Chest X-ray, AP view. Patient: 45 years old, sex F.
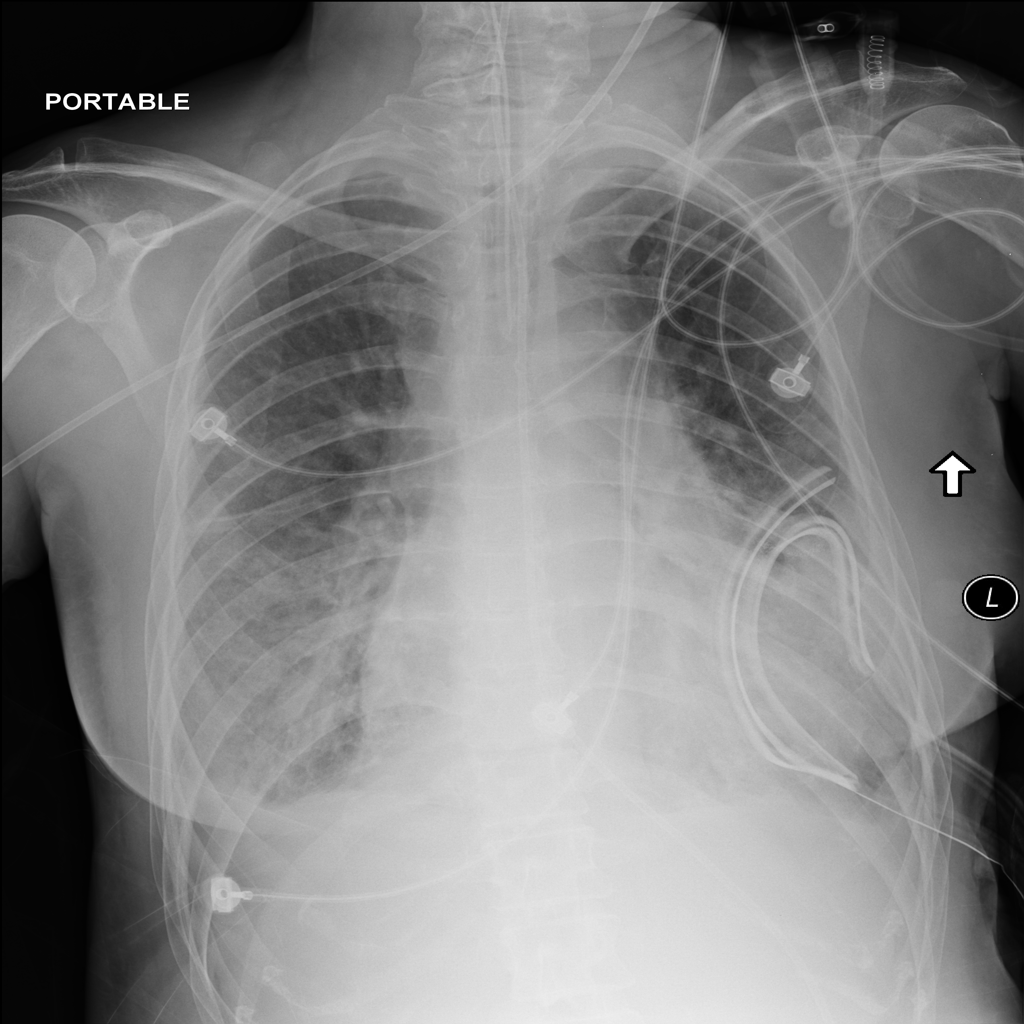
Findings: Atelectasis, Effusion, Infiltration